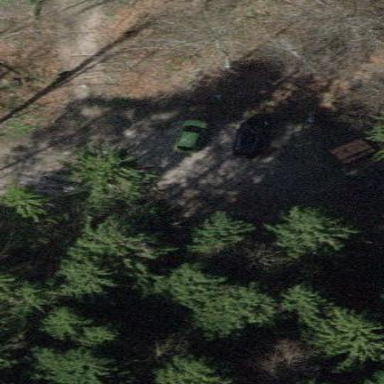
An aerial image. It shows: Parking area with fine gravel surface.